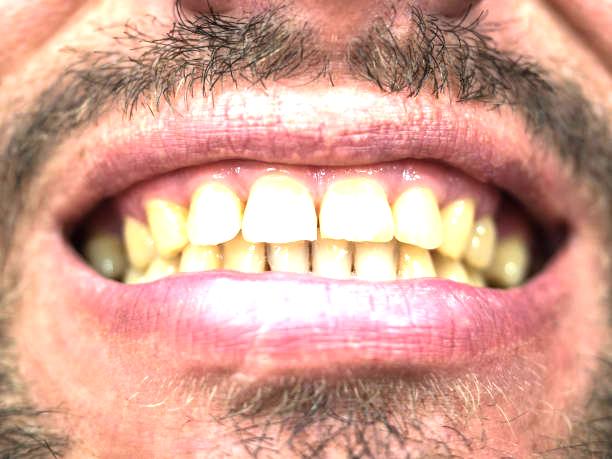
Condition: Calculus